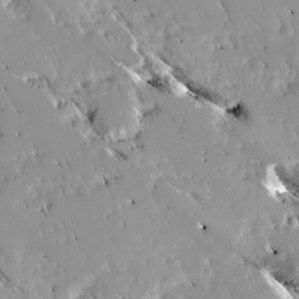
Label: non_frost